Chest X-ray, PA view. Patient: 23 years old, sex M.
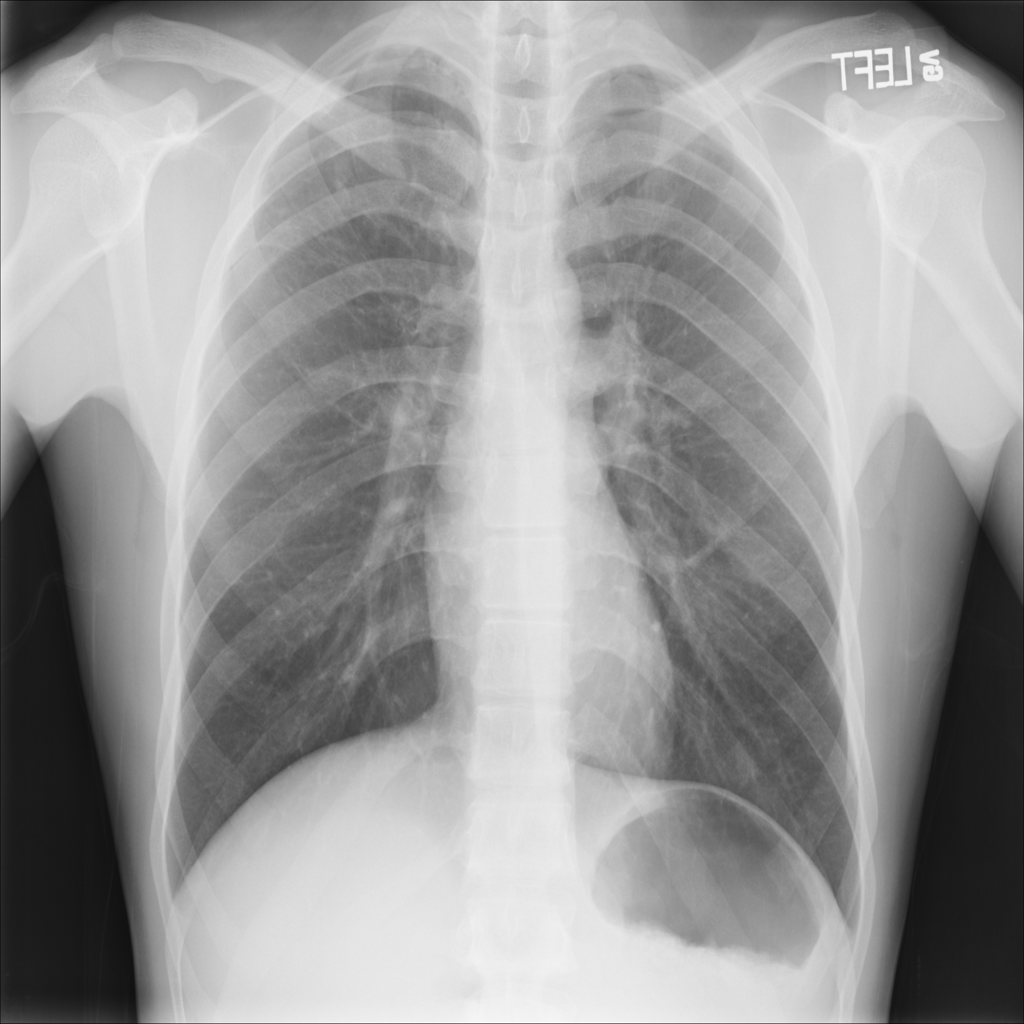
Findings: No Finding